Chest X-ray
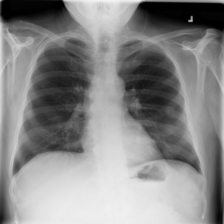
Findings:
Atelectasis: negative
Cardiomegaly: negative
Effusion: negative
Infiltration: negative
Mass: negative
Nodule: negative
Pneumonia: negative
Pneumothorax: negative
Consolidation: negative
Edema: negative
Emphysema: negative
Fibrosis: negative
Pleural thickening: negative
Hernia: negative